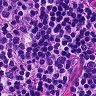
Metastatic tissue present: no